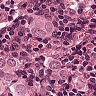
Metastatic tissue present: yes